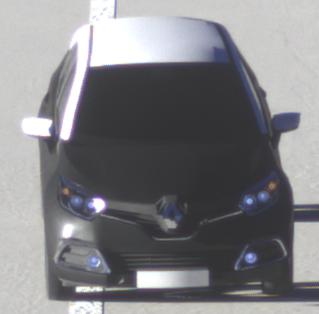
Make: Renault
Model: Captur ENERGY TCe 90
Detailed model: Captur (I)
Model produced from: 2013/06
Model produced until: 2015/05
Doors: 5
Color: black
Road condition: dry road
Daytime: sunrise or sunset
Contrast: low contrast